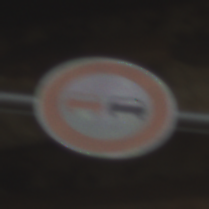
Verkehrszeichen: Ueberholverbot
Umgebung: Roofed, Beach
Tageszeit: Midday
Wetter: Overcast
Licht: Natural
Jahreszeit: NotSpecified
Kontrast: LowContrast